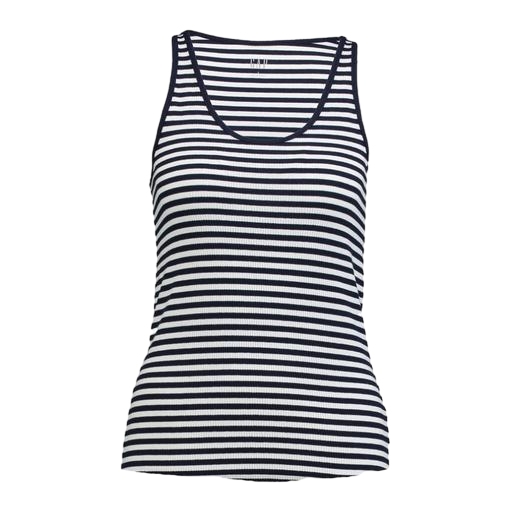
blue and white tank top, striped tank top, blue striped tank top, white background